Interaction volume radius: 10 \u00c5
Interaction volume height: 15 \u00c5
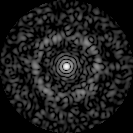
Disorder parameter: 0.8114